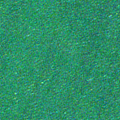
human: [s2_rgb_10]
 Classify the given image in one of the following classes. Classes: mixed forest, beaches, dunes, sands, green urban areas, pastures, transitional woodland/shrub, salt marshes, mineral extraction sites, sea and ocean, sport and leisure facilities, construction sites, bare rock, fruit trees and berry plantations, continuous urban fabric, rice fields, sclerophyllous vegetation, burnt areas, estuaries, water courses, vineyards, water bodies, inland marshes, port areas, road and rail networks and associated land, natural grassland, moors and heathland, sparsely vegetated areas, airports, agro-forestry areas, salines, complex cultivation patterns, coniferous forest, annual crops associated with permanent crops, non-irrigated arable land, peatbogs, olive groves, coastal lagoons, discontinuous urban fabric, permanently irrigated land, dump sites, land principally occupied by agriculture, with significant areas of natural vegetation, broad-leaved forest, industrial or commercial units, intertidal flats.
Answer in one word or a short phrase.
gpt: sea and ocean